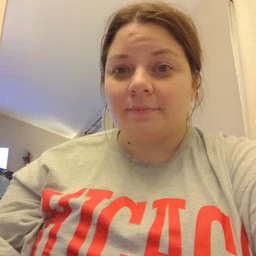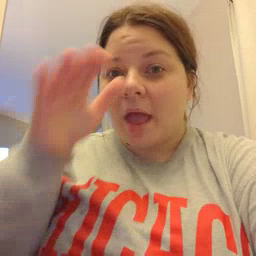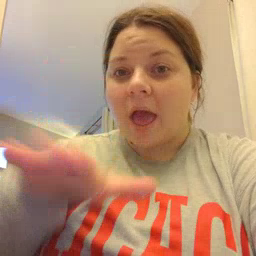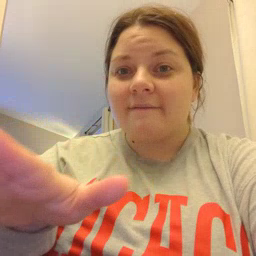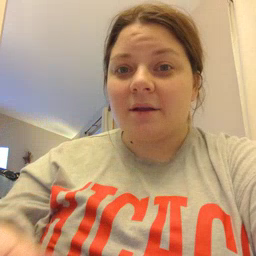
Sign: elephant